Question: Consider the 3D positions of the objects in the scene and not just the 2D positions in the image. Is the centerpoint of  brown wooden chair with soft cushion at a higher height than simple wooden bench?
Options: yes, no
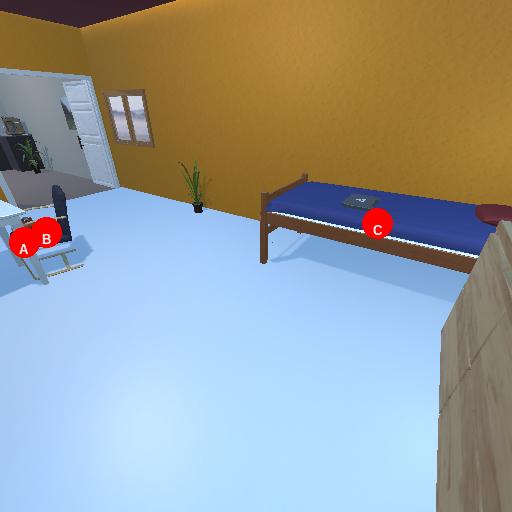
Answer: yes